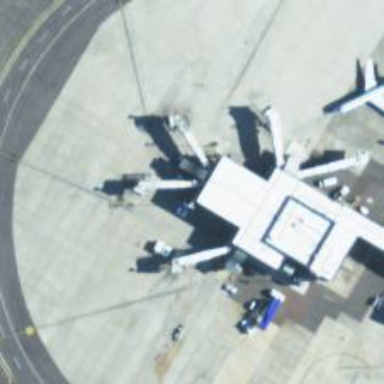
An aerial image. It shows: Airport gate.